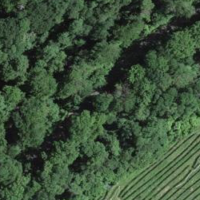
EUNIS habitat code: 41
Species observed at this site:
Lathyrus vernus